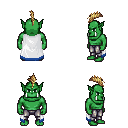
a pixel art fantasy rpg character, male body template, orc, green skin, white trimmed cape, metal pants, blonde mohawk hairstyle, four views (front, back, left, right), 2x2 character sprite sheet, small pixel art, hard edges, no anti-aliasing